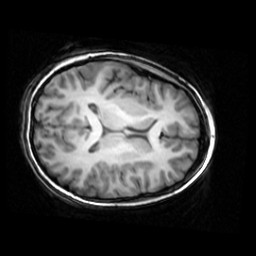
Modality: T1w
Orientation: axial
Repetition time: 0.008948 s
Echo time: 0.001784 s